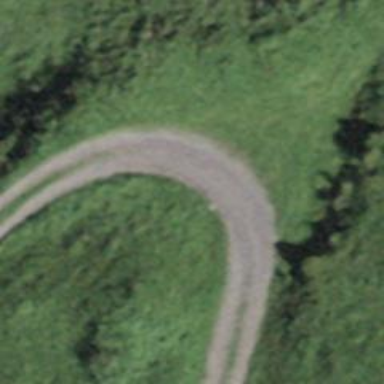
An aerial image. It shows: Track with grade 4 tracktype.